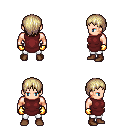
a pixel art fantasy rpg character, male body template, human, light skin, maroon tunic, white pants, white blonde plain hairstyle, gold gloves, brown shoes, four views (front, back, left, right), 2x2 character sprite sheet, small pixel art, hard edges, no anti-aliasing